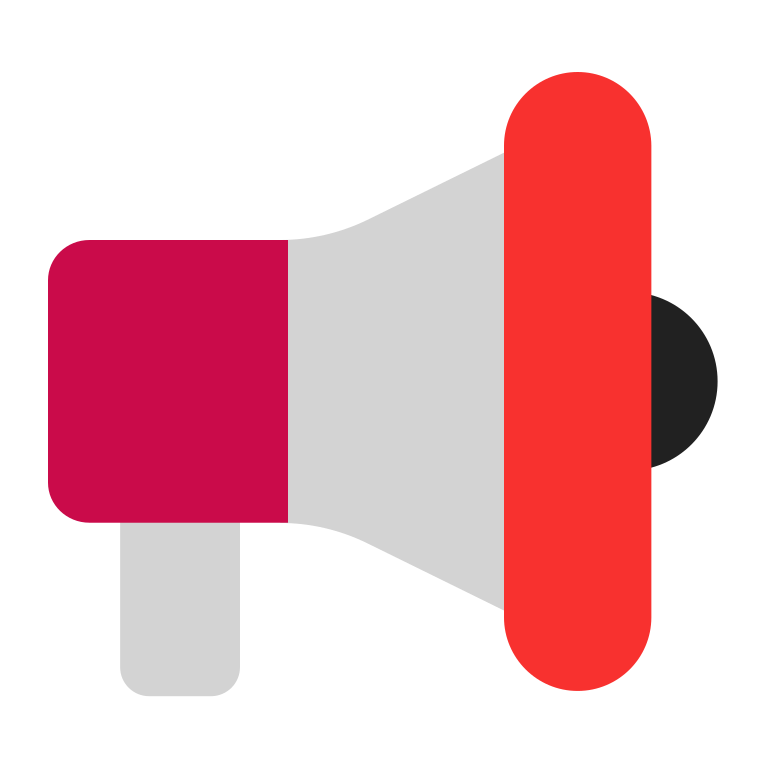
loudspeaker flat